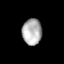
Tissue: lung
Cell type: Others
Senescence score: 0.5412
Nuclear area (px): 495
Mean DAPI intensity: 177.939